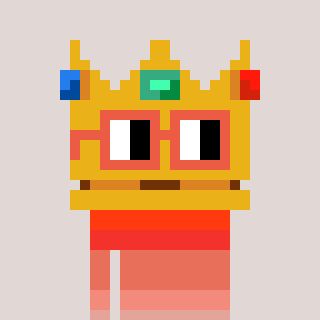
a pixel art character with square orange glasses, a crown-shaped head and a foggrey-colored body on a warm background